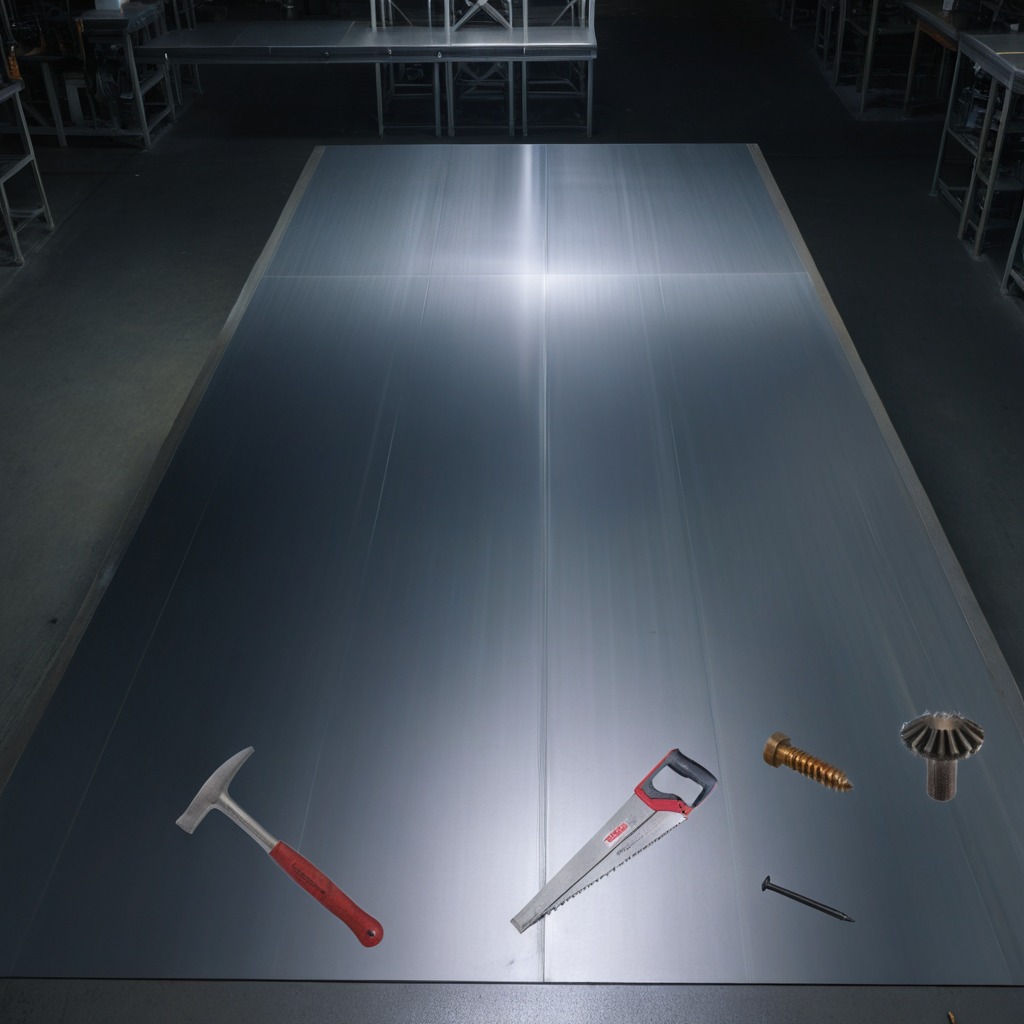
A metal gear with teeth, a metal machine screw, a hammer, an iron nail, and a handheld metal saw are lying on the clean empty table in the evening.